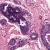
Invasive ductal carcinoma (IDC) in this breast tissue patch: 0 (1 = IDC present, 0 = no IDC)